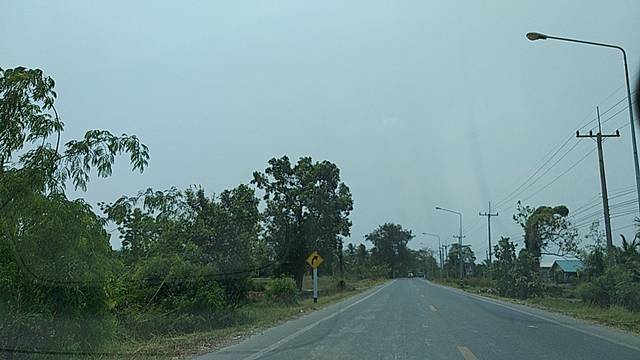
Region: Thailand
Coordinates: 13.886, 100.97